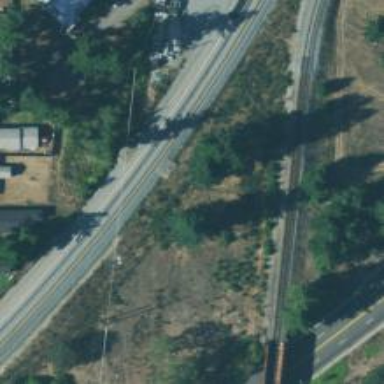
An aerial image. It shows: Railway signal.